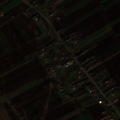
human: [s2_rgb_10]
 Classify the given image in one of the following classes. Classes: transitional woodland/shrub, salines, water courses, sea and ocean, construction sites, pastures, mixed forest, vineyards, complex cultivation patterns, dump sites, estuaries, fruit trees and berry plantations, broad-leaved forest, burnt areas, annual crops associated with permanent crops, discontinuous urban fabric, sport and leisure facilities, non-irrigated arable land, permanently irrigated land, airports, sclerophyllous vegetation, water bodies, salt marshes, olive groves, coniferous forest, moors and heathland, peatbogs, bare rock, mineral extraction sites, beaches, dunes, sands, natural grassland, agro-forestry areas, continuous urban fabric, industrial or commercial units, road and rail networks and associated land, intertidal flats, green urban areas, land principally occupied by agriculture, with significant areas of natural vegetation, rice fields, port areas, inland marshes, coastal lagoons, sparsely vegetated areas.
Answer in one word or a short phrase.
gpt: discontinuous urban fabric, non-irrigated arable land, complex cultivation patterns